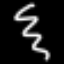
Label: squiggle